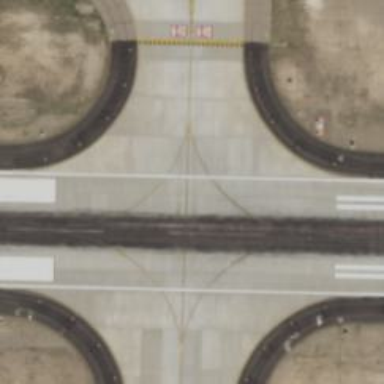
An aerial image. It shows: Image of taxiway at airport.